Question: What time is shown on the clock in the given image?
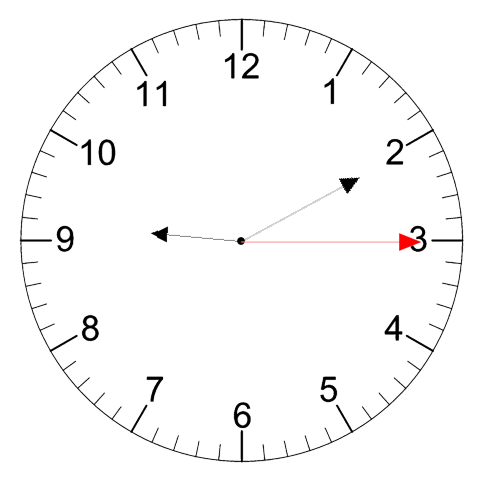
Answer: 09:10:15